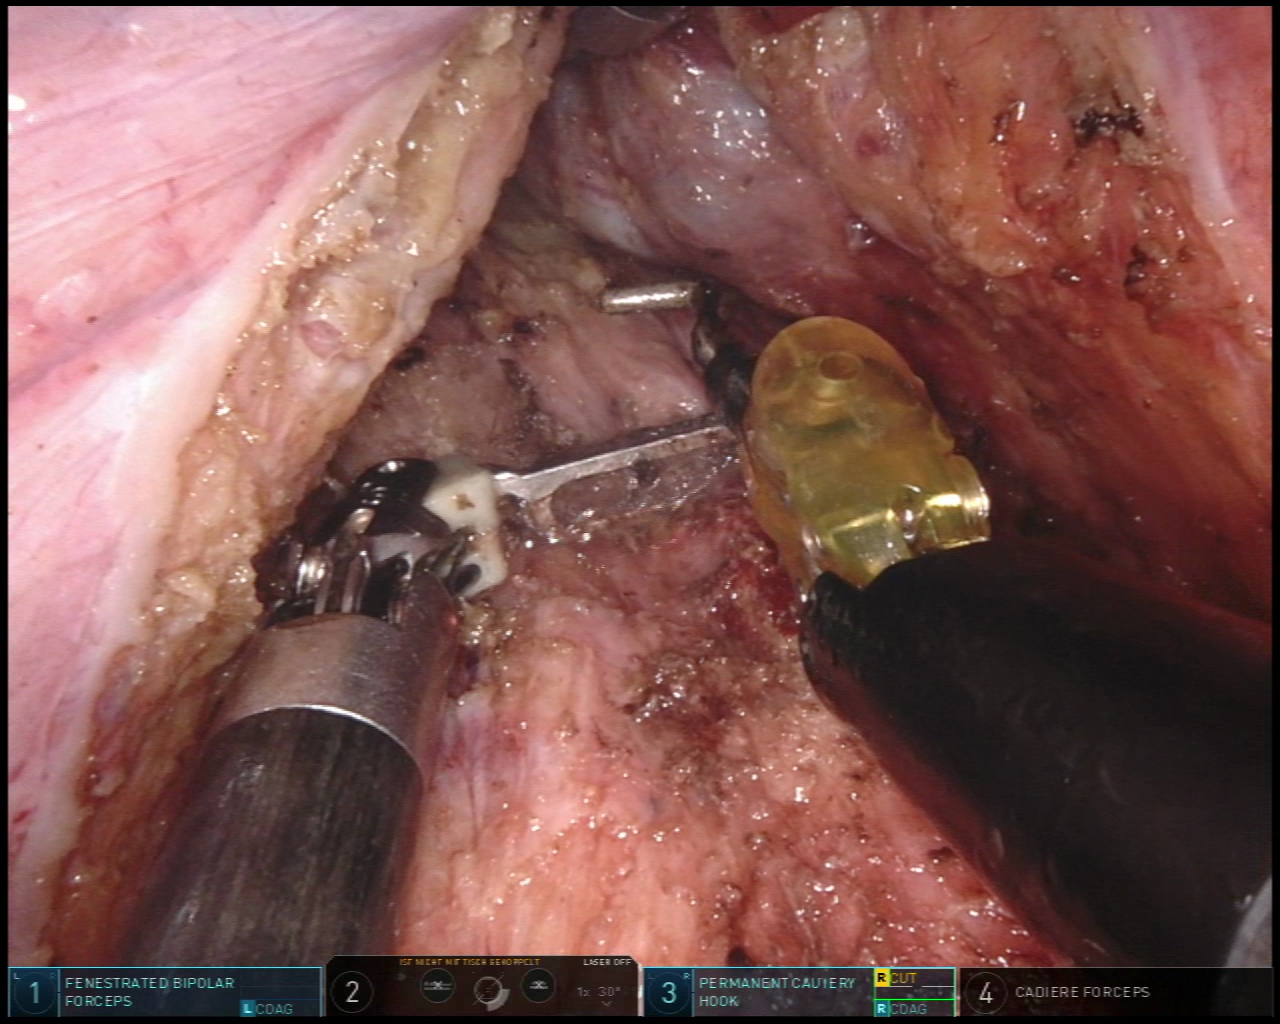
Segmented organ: vesicular_glands
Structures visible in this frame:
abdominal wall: no
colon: no
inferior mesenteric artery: no
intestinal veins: no
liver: no
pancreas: no
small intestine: no
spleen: no
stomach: no
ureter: no
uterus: no
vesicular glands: yes